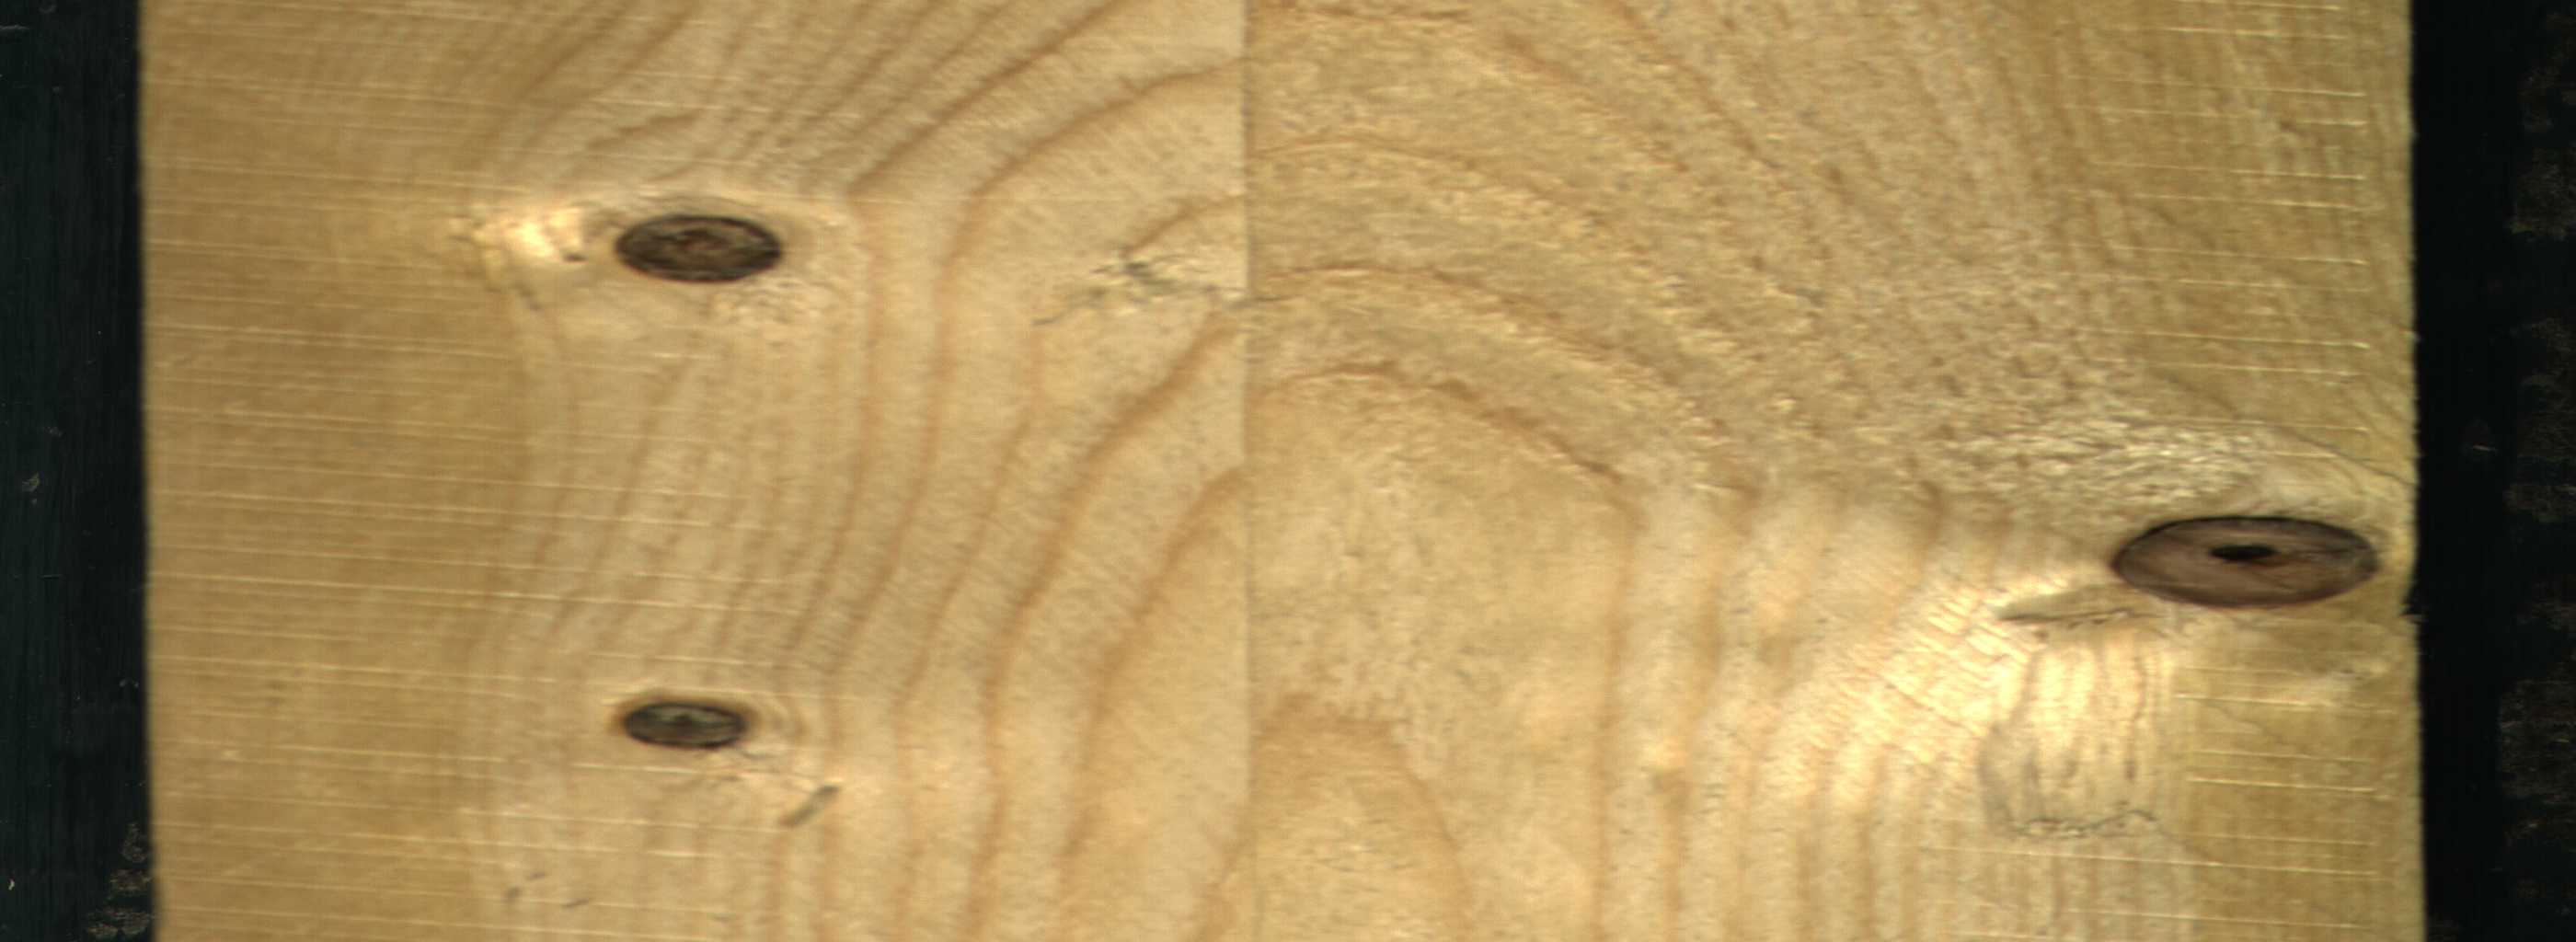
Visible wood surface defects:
Dead_Knot
Dead_Knot
Dead_Knot